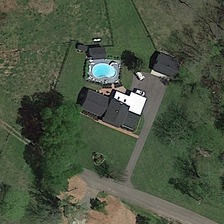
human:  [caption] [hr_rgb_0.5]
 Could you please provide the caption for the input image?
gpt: a square pool with blue water and gray border in the middle .

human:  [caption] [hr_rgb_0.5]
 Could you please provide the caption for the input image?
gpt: a parking lot with white pool besides the house in it .

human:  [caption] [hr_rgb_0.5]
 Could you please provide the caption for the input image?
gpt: a residential surrounded by many green plants and a gray road in side .

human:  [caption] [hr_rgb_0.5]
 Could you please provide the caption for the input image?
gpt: six houses with dark gray roof in the middle .

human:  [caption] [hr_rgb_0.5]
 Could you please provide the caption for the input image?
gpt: a building is surrounded by some green trees and meadows .